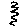
Label: zigzag